Question: I my game on the WF I have a main form () and it's child form (). In the child form I can change value of the progress bar and it works fine. But I have the same progress bar on the main form and I want to update it too. I can't do it.
<URL>

'''
private MainForm mainForm = new MainForm();
// Button "Close"
private void button2_Click(object sender, EventArgs e)
{
mainForm.MyInitializeComponent(); // This code must update value on the main form
this.Close();
}
'''
'''
public void MyInitializeComponent()
{
label33.Text = indicators.Food + "%";
progressBar1.Value = indicators.Food;
}
'''
If I'll open child form after I closed it, I see the changed value, ie it is stored. In both forms, the value is taken from a single variable.
'''
public sealed class Indicators
{
public Indicators()
{
Indicators.food = 75;
}
private static int food;
public int Food
{
get { return food; }
set { food = value; }
}
}
'''
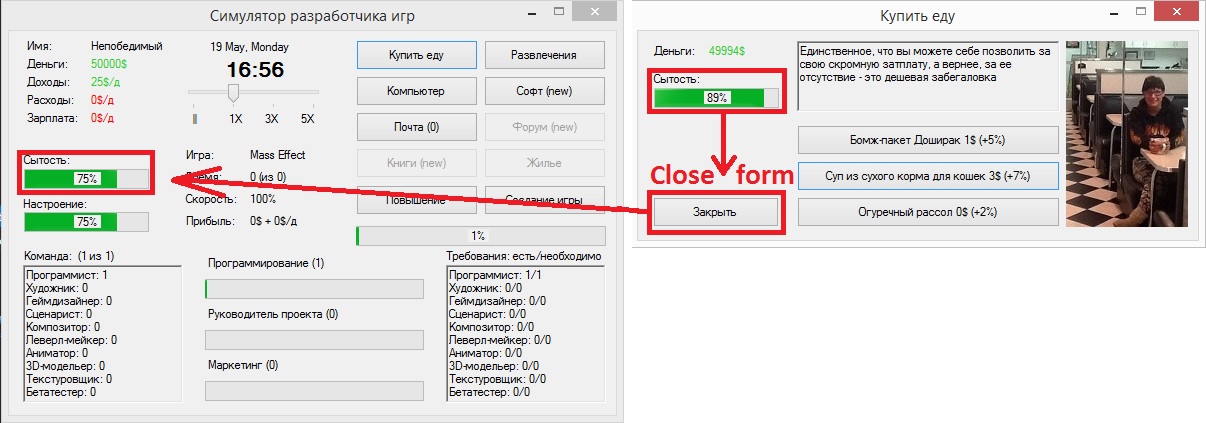
Answer: Have the main form add a form closed handler to the child form to update it's UI when the child is closed:
'''
var childForm = new ChildForm();
childForm.FormClosed += (s, args) => MyInitializeComponent();
//...
childForm.Show();
'''